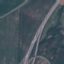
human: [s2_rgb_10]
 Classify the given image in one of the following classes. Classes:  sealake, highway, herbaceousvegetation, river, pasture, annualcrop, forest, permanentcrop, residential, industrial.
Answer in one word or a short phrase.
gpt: Highway